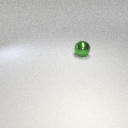
large green metal sphere